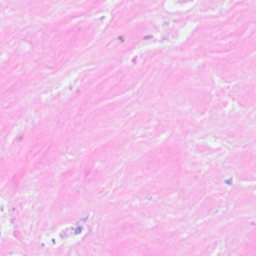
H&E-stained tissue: Breast